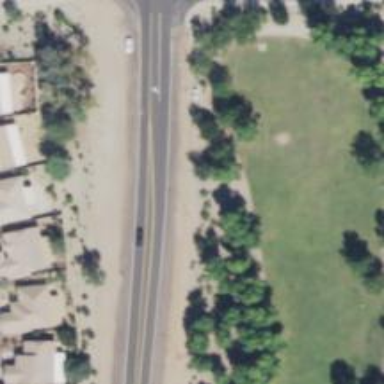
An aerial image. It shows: Secondary road with asphalt surface.